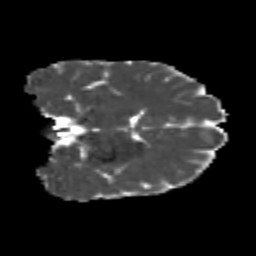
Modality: MD
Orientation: coronal
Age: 22
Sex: female
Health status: healthy
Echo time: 0.074 s